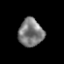
Tissue: prostate
Cell type: T cells
Senescence score: 0.2707
Nuclear area (px): 676
Mean DAPI intensity: 123.596